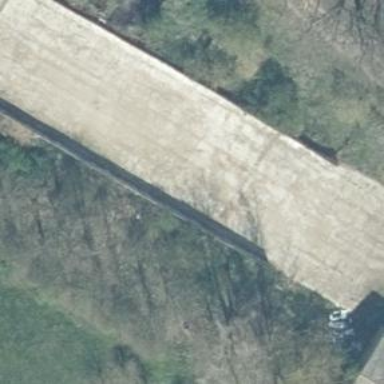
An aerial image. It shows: Bunker silo made of concrete.